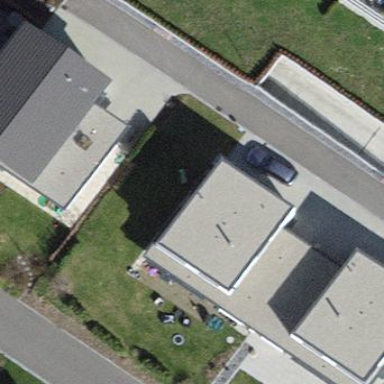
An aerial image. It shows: Semi-detached house.